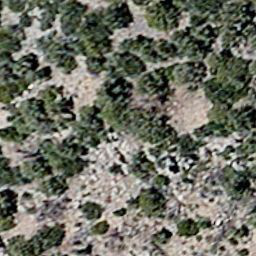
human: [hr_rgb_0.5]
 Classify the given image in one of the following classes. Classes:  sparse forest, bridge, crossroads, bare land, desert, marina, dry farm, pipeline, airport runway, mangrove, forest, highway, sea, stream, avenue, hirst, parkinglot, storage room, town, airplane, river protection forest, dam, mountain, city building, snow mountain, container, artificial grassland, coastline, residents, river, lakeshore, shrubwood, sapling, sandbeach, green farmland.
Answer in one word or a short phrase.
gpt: sparse forest